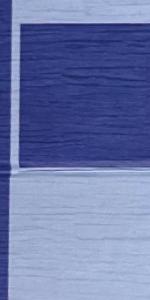
Label: Empty